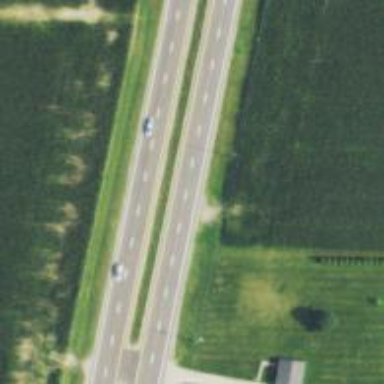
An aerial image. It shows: Trunk highway.